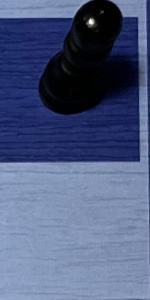
Label: Empty